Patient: sex F, age 36
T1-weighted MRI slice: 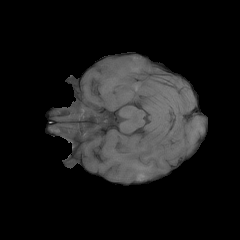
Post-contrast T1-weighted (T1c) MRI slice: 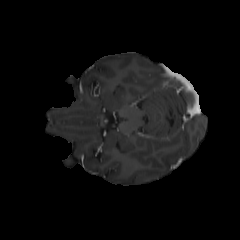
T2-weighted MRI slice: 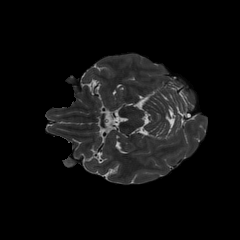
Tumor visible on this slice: no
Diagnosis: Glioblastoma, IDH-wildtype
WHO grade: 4